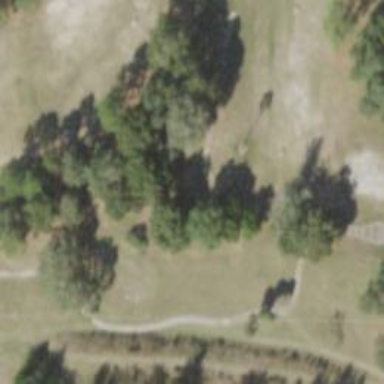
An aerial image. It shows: Golf cartpath that is also road path.